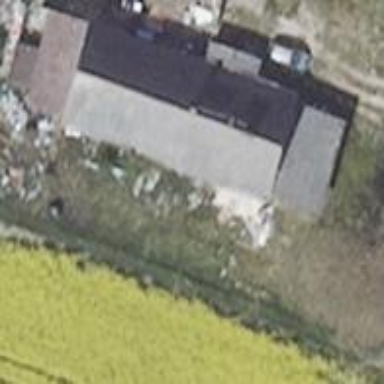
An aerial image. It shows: House with flat grey roof.